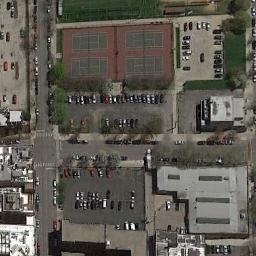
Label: tennis_court